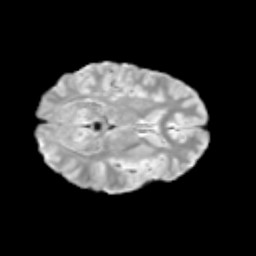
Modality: T2w
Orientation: axial
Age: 12
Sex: female
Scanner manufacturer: siemens
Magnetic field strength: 3 T
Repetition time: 3.8 s
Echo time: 0.07 s